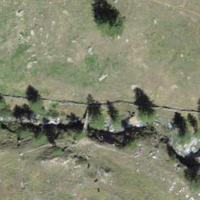
EUNIS habitat code: 31
Species observed at this site:
Cinclus cinclus